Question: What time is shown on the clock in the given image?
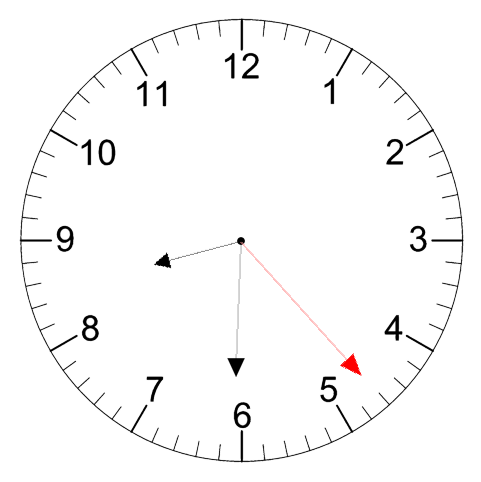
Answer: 08:30:23